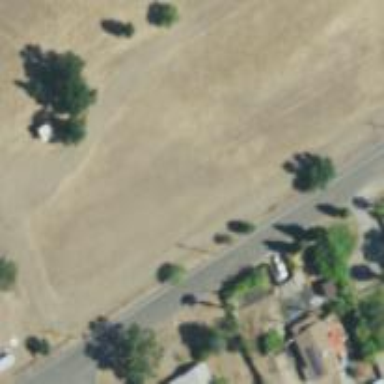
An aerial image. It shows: Power pole.